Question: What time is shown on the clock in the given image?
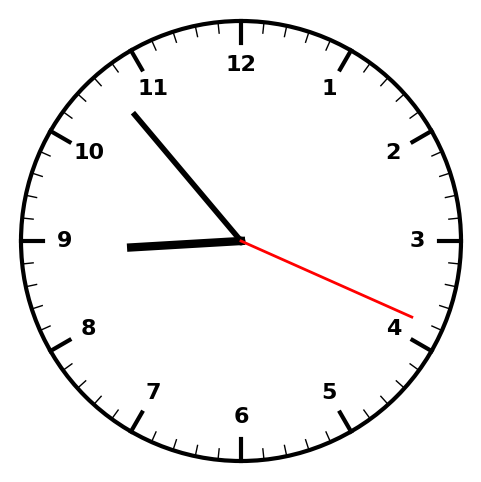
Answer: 08:53:19